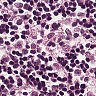
Metastatic tissue present: no